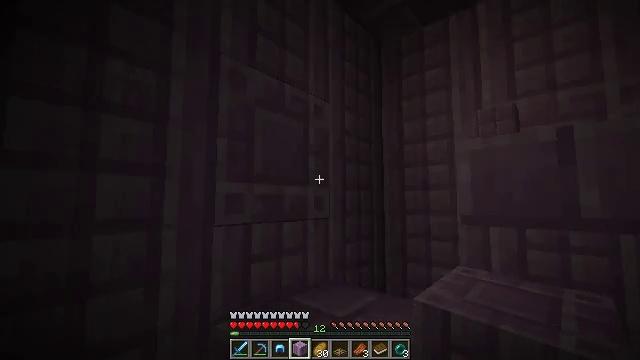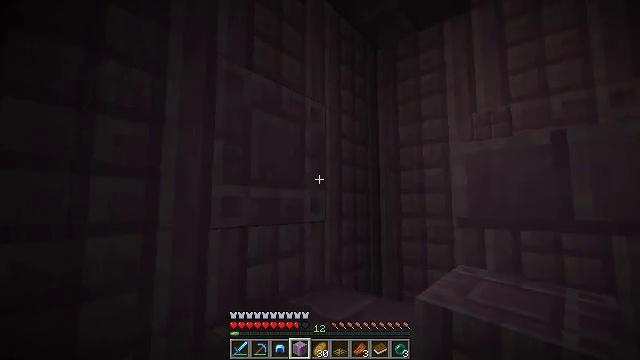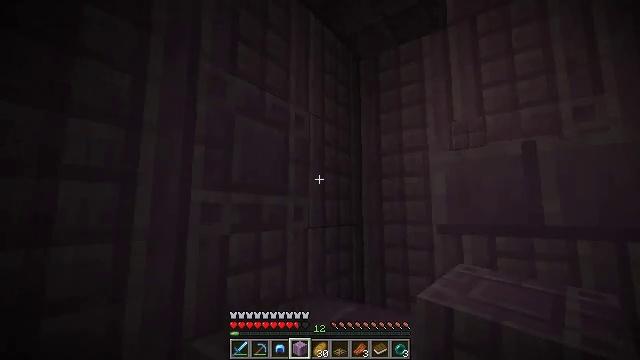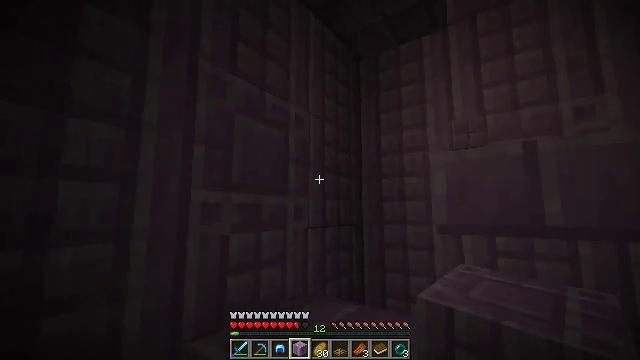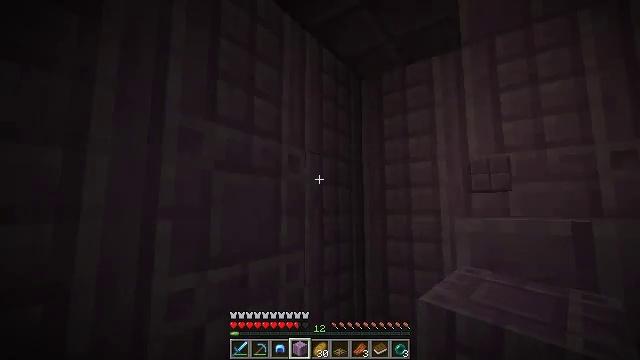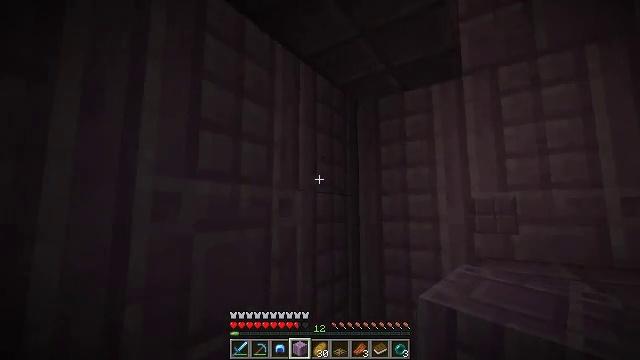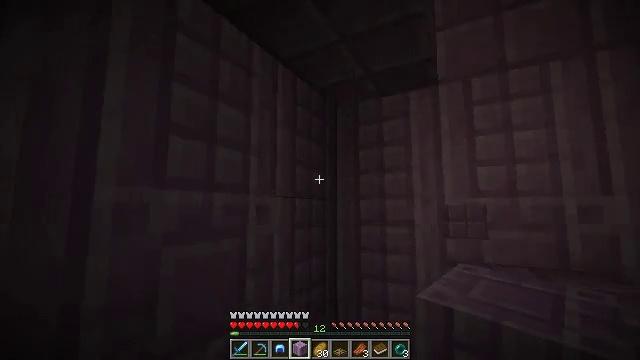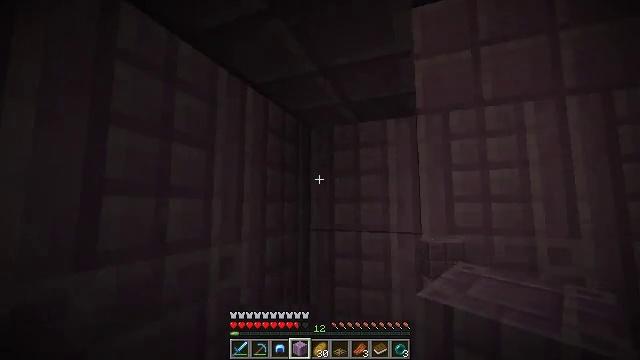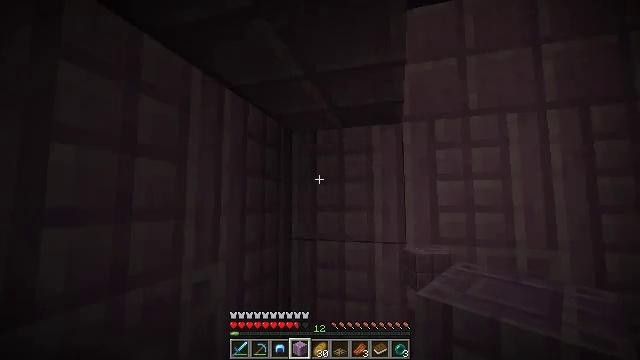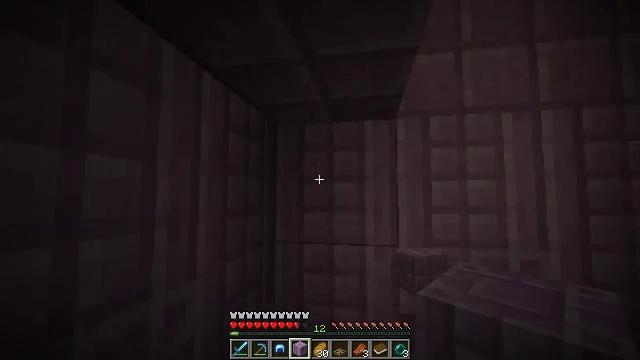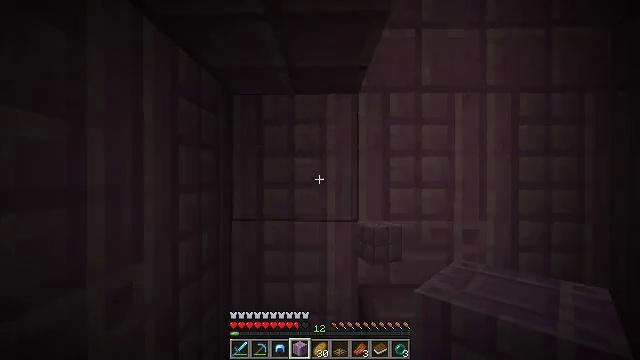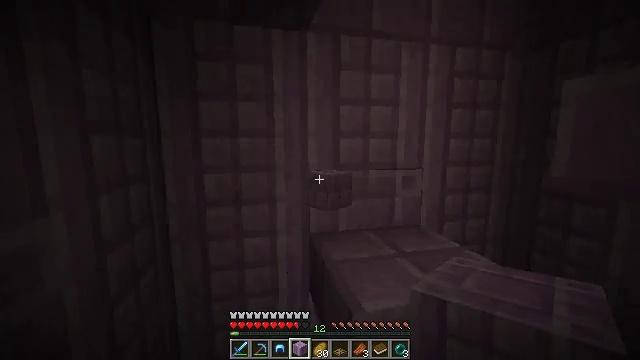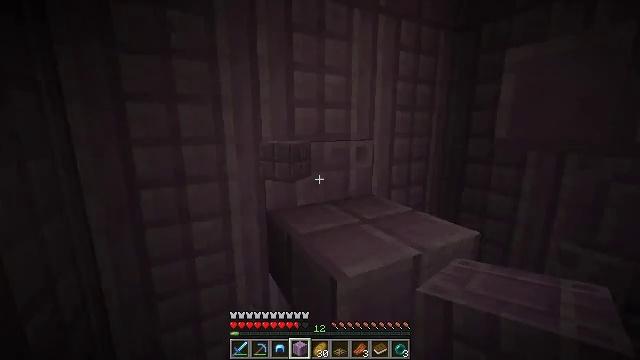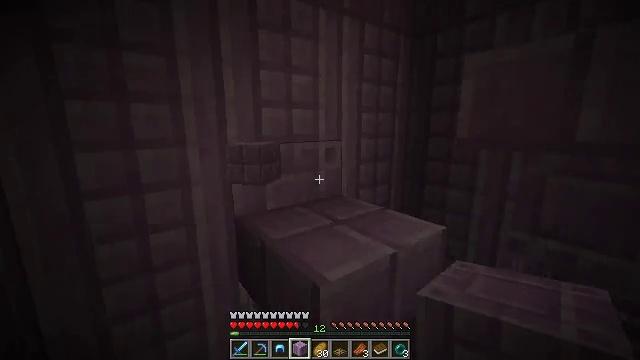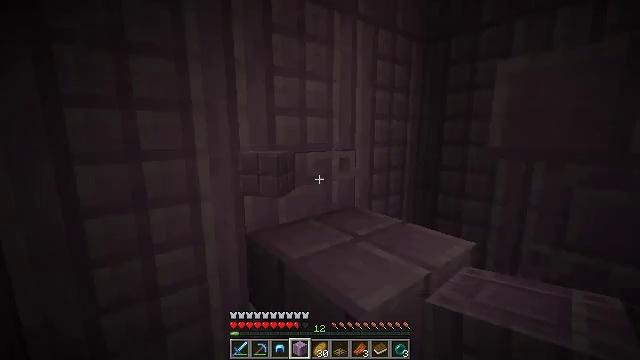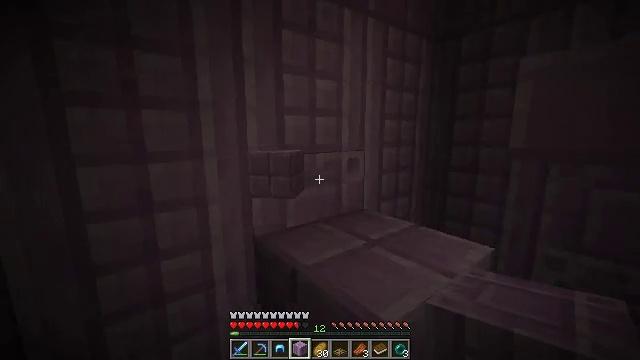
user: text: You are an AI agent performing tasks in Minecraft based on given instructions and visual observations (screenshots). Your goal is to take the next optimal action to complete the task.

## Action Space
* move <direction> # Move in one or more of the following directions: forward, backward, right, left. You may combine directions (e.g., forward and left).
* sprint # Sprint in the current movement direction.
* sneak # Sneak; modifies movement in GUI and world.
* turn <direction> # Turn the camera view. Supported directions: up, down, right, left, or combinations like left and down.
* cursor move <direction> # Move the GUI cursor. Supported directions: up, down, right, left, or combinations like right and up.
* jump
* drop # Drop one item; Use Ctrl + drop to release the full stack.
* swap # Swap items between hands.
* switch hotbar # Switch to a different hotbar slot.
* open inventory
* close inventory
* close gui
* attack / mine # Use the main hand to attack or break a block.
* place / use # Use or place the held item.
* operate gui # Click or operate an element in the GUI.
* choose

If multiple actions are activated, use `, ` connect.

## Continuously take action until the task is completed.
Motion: motion action
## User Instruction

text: Retrieve the purpur slab for building.
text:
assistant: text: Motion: turn right
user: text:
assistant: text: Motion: turn right and up
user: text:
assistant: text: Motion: move forward
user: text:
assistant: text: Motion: move forward, jump
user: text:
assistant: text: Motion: move forward, turn right, jump
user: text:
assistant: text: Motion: move forward and move left, turn right, jump
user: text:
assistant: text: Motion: move forward and move left, turn right
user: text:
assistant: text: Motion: move forward and move left, turn right and down
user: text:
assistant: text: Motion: move forward and move left, turn right and down
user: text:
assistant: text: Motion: move forward and move left, turn right and down
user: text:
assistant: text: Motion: move forward and move left, turn right and down
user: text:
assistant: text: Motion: move forward and move left, turn right and down
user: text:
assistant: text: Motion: move forward, turn right
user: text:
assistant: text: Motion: turn up
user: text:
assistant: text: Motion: no_op
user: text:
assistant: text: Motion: no_op
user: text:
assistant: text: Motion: no_op
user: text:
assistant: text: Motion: turn left and up
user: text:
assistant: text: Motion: turn left and up
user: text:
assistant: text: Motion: turn left and up
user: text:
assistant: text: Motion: turn left and up
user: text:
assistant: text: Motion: turn right and up
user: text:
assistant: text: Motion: turn up
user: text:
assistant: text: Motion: turn up
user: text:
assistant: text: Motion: switch to hotbar 2
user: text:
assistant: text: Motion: turn up, switch to hotbar 2
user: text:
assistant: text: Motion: turn left and up, switch to hotbar 2
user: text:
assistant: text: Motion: turn left and up
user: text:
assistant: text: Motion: no_op
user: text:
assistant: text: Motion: no_op